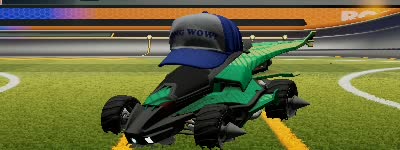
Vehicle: aftershock